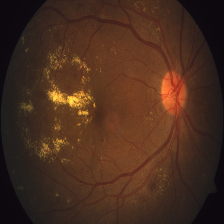
Diabetic retinopathy grade: Severe